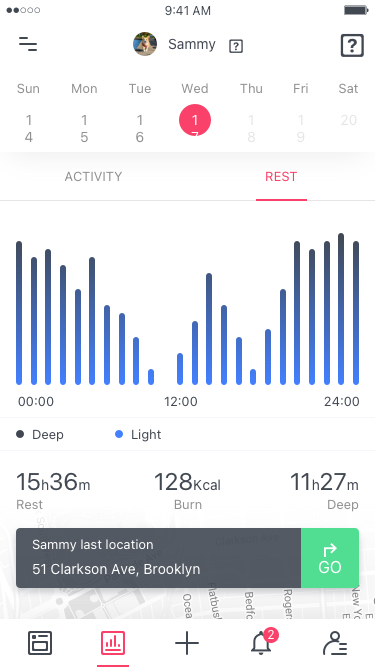
Text in this UI design:
00:00
12:00
24:00
Deep
Light
RESTING
ACTIVITY
15h36m
Rest
128kcal
Burn
Deep
11h27m
GO
Sammy last location
51 Clarkson Ave, Brooklyn
Sammy
Sun
14
Mon
15
Tue
16
Wed
17
Thu
18
Fri
19
Sat
20